Aerial crown-view tile of a tropical tree (Barro Colorado Island, Panama), acquired 20250414:
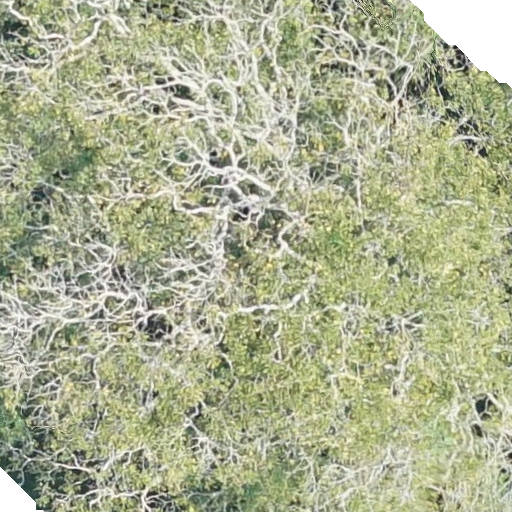
Species: Dipteryx oleifera
GBIF accepted scientific name: Dipteryx oleifera
Crown area: 567.106 m²